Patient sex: M
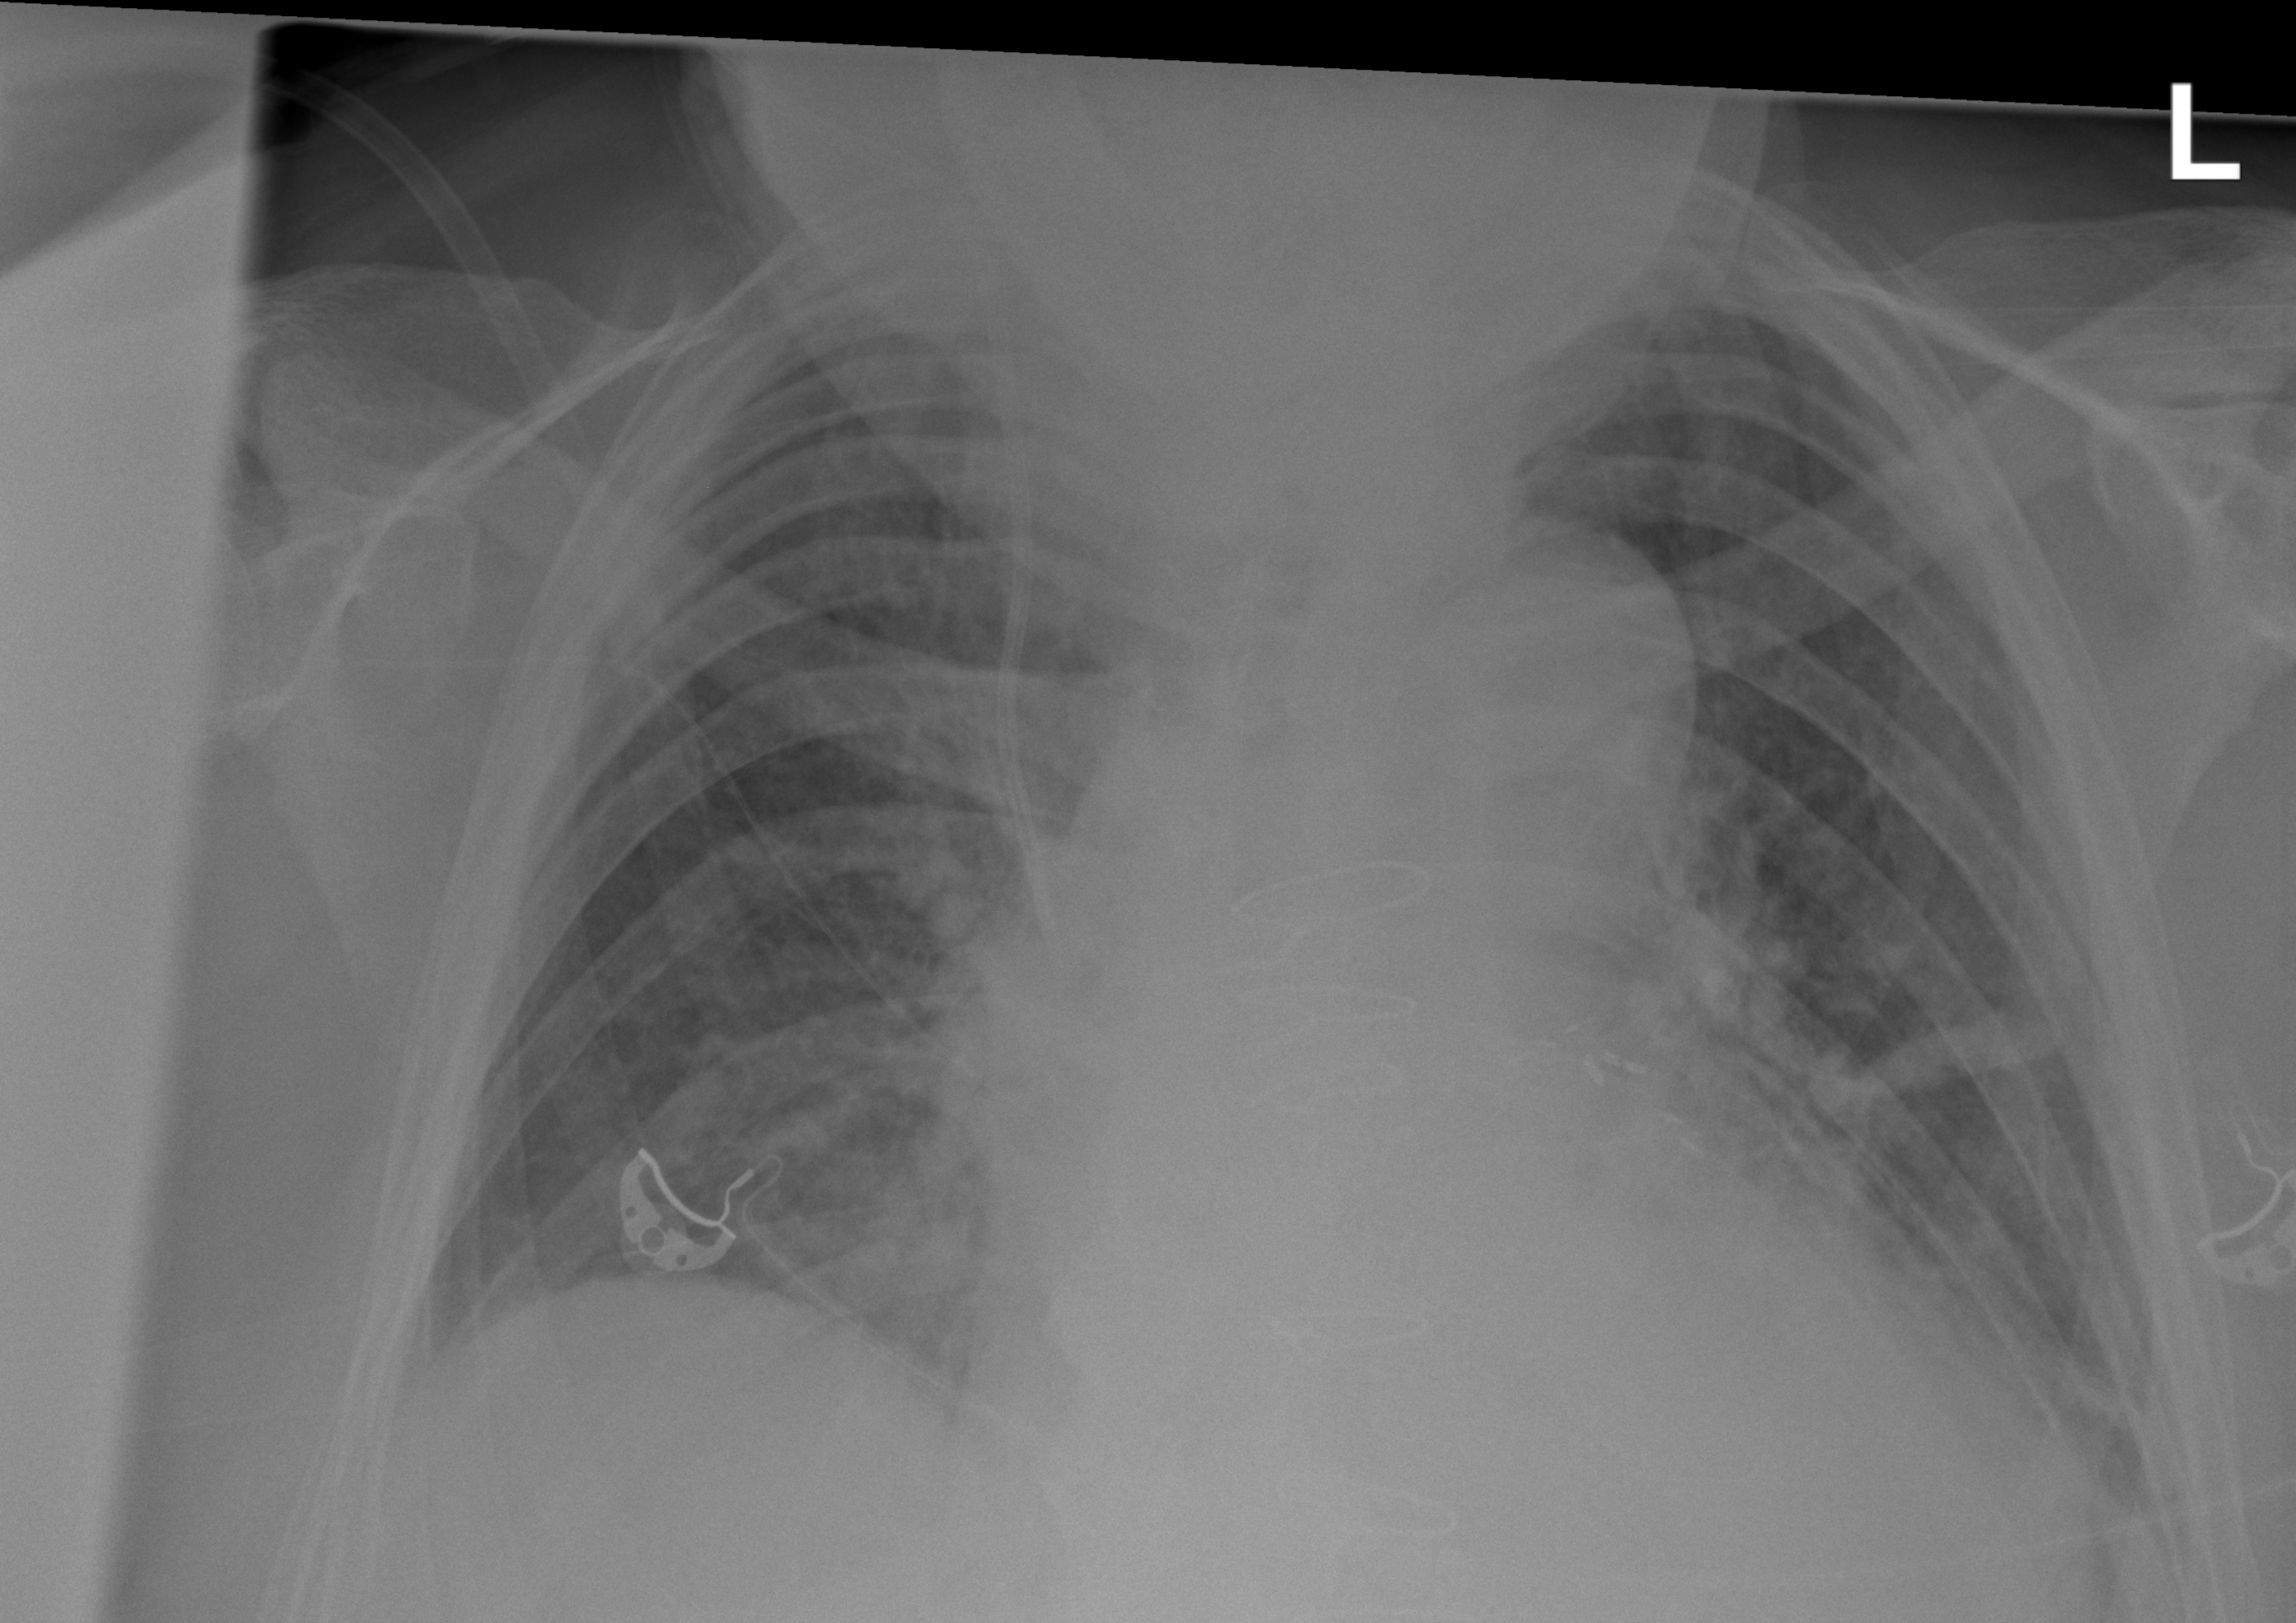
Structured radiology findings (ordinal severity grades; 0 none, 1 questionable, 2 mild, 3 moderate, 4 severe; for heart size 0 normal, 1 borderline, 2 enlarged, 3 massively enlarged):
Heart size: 2
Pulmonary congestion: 2
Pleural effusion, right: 0
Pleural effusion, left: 2
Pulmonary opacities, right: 1
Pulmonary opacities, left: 1
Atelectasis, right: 2
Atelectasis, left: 2